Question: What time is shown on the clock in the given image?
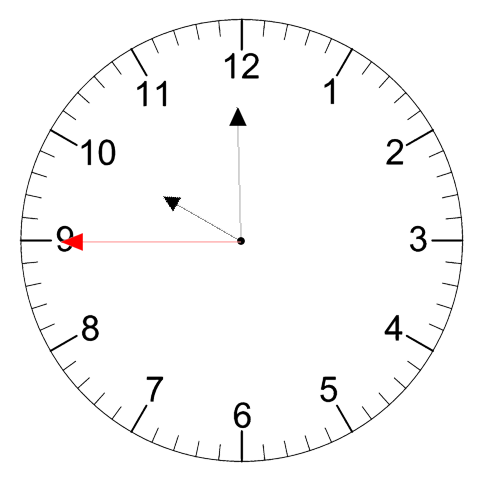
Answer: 09:59:45